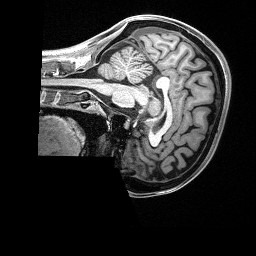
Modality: T1w
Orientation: sagittal
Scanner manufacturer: siemens
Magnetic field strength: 3 T
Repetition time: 2.4 s
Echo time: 0.00122 s